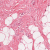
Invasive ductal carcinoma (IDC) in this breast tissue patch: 0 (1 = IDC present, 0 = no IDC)